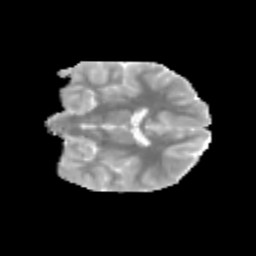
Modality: MD
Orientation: coronal
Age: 11
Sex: male
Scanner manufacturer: siemens
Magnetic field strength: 3 T
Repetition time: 3.8 s
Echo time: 0.07 s